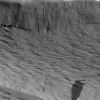
Atmospheric dust classification: not_dusty